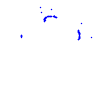
Particle: kaon